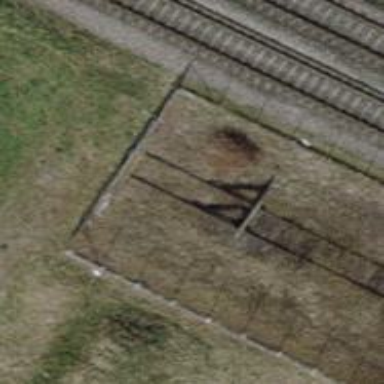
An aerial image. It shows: Railway buffer stop.